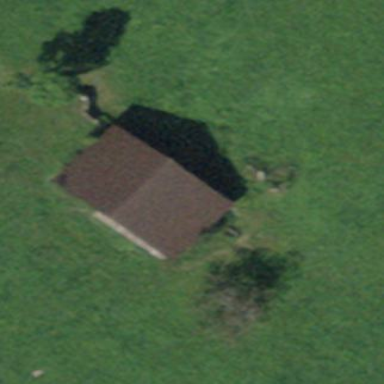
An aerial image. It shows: Barn.